Field crop: tomato
Growth stage: 1
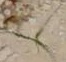
Species: cyperus